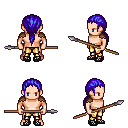
a pixel art fantasy rpg character, male body template, human, light skin, leather shoulder armor, gold greaves, blue ponytail hairstyle, ghillies, spear, four views (front, back, left, right), 2x2 character sprite sheet, small pixel art, hard edges, no anti-aliasing